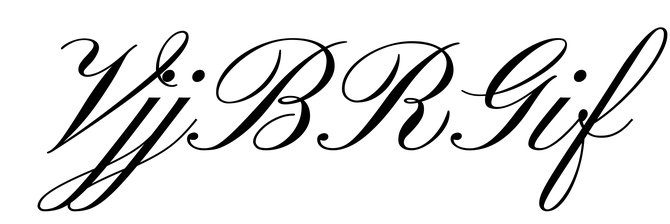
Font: PinyonScript-Regular